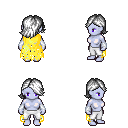
a pixel art fantasy rpg character, female body template, dark elf, purple skin, yellow tattered cape, white pants, white swoop hairstyle, white cloth bracers, four views (front, back, left, right), 2x2 character sprite sheet, small pixel art, hard edges, no anti-aliasing